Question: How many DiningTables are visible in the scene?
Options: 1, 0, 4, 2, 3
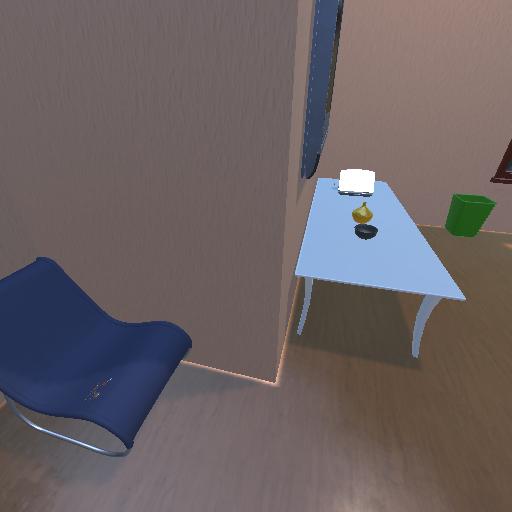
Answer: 1